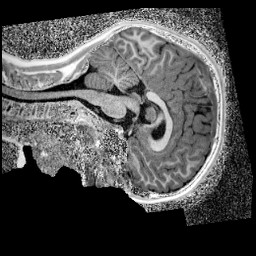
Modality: UNIT1_denoised
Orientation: sagittal
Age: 9
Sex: male
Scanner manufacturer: siemens
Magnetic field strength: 3 T
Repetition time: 4 s
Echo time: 0.00299 s